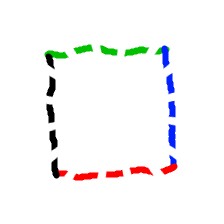
Shape: square